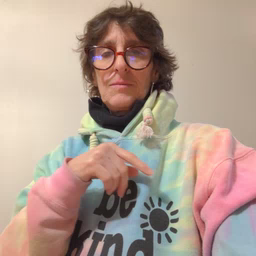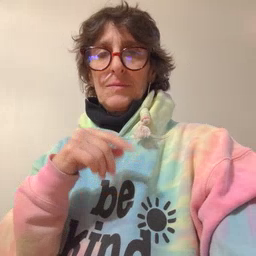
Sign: owl